Question: I would like to create something like this in Javascript, and its better if i can do it with Extjs:

showing a small notification icon on a button when the page contains something new, then when the user click this button and open the page, the icon gone.
It's simple HTML5/JavaScript. I update the web page weekly and would like users to notice the updates.
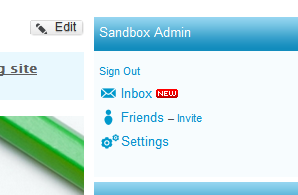
Answer: This is possible. You have to save a <URL> in your browser once the user click the button. If the Cookie is set, then you can hide the notification.
Here an example:
'''
var myCookie = Ext.util.Cookies.get("YourCookieName");
if(!myCookie){
// show notification
}
'''
And on button click:
'''
Ext.util.Cookies.set("YourCookieName", 1);
'''